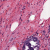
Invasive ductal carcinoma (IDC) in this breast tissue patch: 1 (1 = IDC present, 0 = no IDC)